Field crop: tomato
Growth stage: 2
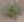
Species: solanum